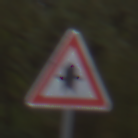
Verkehrszeichen: Vorfahrt
Umgebung: Outdoor, Nature
Tageszeit: Midday
Wetter: Overcast
Licht: Natural
Jahreszeit: Autumn
Kontrast: LowContrast